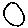
Label: circle